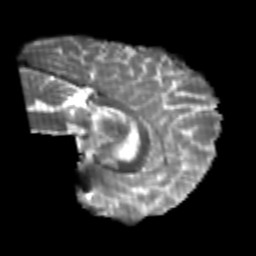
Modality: T2w
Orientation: sagittal
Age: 20
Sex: male
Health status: healthy
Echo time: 0.074 s